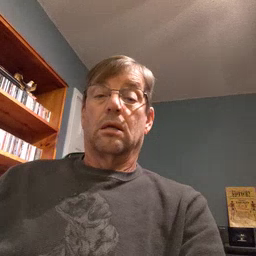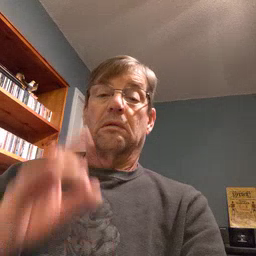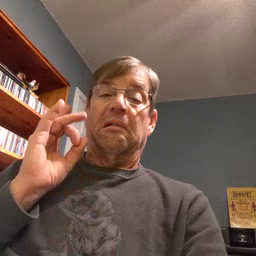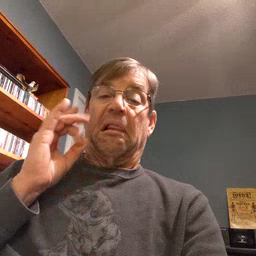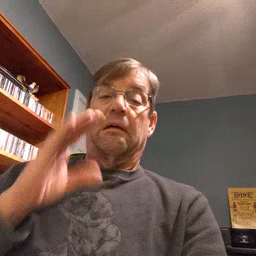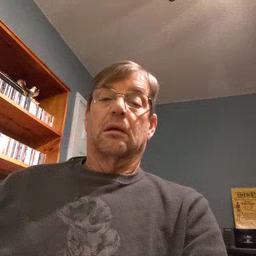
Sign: yucky